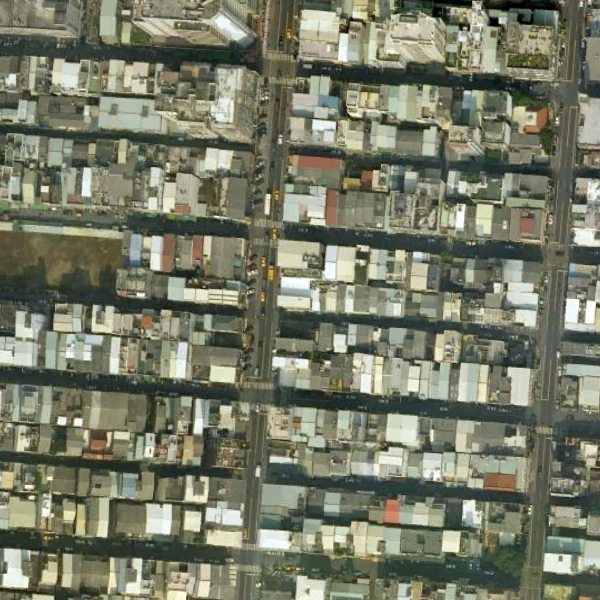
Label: DenseResidential